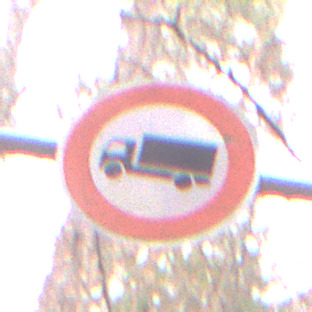
Verkehrszeichen: VerbotFuerKraftfahrzeugeUeberDreiKommaFuenfTonnen
Umgebung: Outdoor, Nature
Tageszeit: Midday
Wetter: Overcast
Licht: Natural
Jahreszeit: Autumn
Kontrast: LowContrast